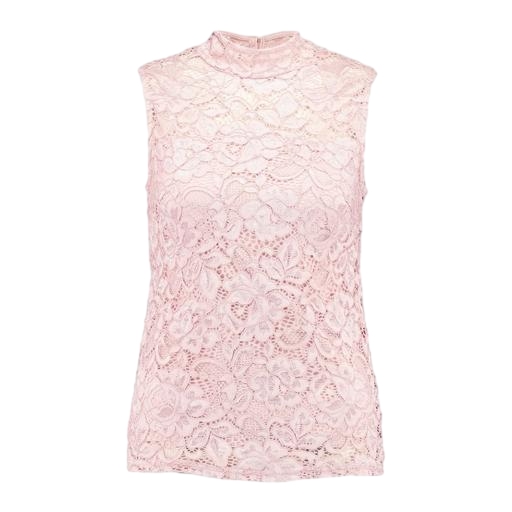
pink lace mock neck top, sleeveless top lace, pink floral lace top, white background